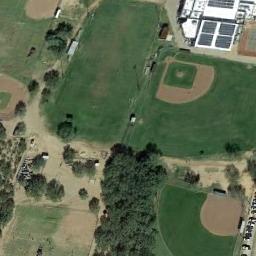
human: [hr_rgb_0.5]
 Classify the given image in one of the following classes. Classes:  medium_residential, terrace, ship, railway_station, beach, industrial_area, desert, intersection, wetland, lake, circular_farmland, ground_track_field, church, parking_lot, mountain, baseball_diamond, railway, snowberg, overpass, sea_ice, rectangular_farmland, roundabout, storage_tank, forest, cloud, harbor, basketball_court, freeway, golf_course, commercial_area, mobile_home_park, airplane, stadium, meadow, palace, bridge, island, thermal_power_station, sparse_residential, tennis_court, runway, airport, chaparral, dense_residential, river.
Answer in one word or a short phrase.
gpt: baseball_diamond